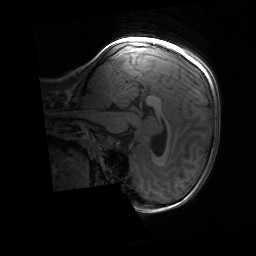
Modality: T1w
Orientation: sagittal
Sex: female
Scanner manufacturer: siemens
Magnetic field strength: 3 T
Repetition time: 1.9 s
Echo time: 0.00243 s